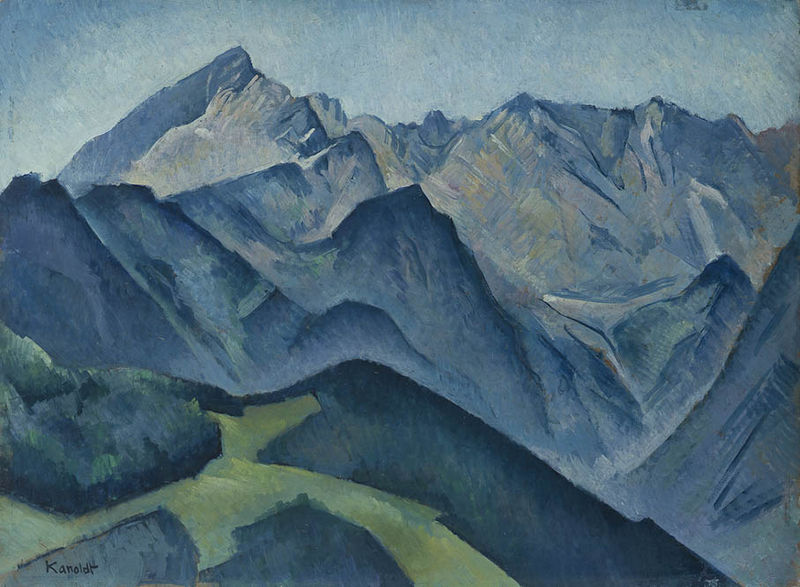
Titel: Blick auf die Alpspitze
Künstler: Alexander Kanoldt
Standort: Karlsruhe
Institution: Staatliche Kunsthalle Karlsruhe
Schlagwörter: berg, blau, dunkel, felsen, gemälde, himmel, nackt, schatten, weiß, wolken, aquarell, bäume, cezanne, grün, impressionismus, kubismus, landschaft, abend, braun, grau, kreide, licht, schwarz, strasse, zeichnung, ausblick, blick, eis, gras, rot, schnee, weg, wiese, expressionismus, malerei, rahmen, spitze, stein, weit, bild, signatur, öl, einsamkeit, ferne, horizont, hügel, kalt, natur, weide, weite, büsche, wiesen, spitzen, tal, wald, düster, ansicht, abhang, abstrakt, berge, fels, gebirge, gipfel, gletscher, hang, klippen, leere, modern, öde, formen, tag, kahl, landschaftsmalerei, alm, berglandschaft, massiv, schlucht, steil, ausflug, langweilig, gründ, name, bayern, alpen, bedeckt, wälder, lichtung, abhänge, berggipfel, schweiz, täler, schluchten, konturen, leinwand, kunst, pinselstrich, blaugrau, sicht, gebirgslandschaft, hänge, blauer reiter, klee, gebirgskette, bergwiese, alpe, kandinsky, zerklüftet, bergmassiv, münter, matten, schroff, abfallend, grate, marc, scharf, von oben, alexander, blaue berge, schattten, bebirge, kanoldt, zugspitze, aufragen, mountain, dt, 19.jahrhundert, blauer berg, fritz kanoldt, kanoödt, gebirgsspitze, blauen berge, schachten